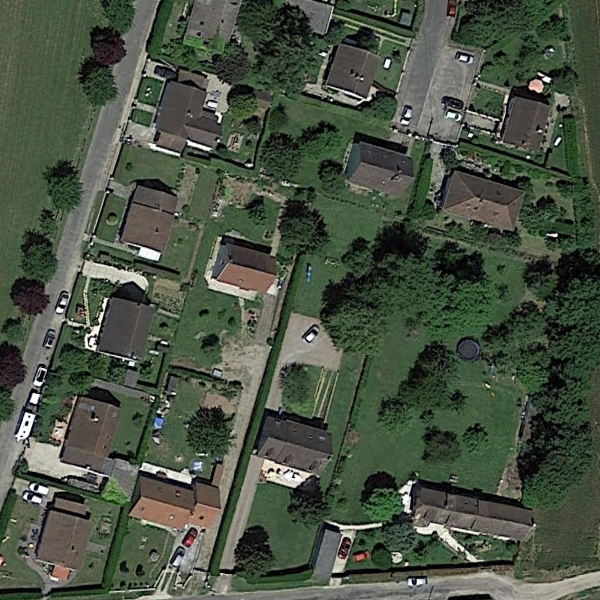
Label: MediumResidential